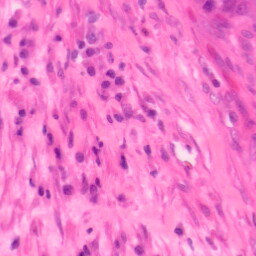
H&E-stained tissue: Colon